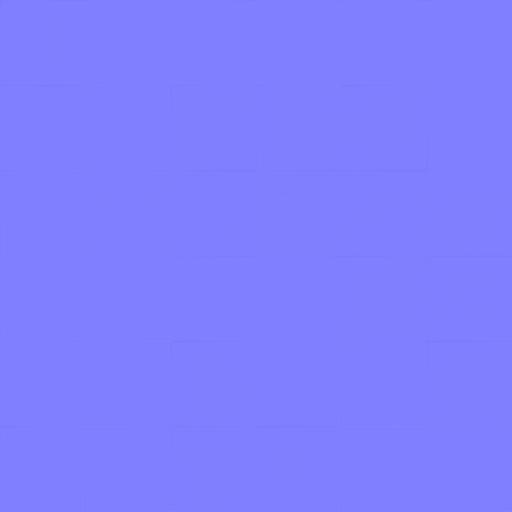
floor marble stone tiled tiles tiling